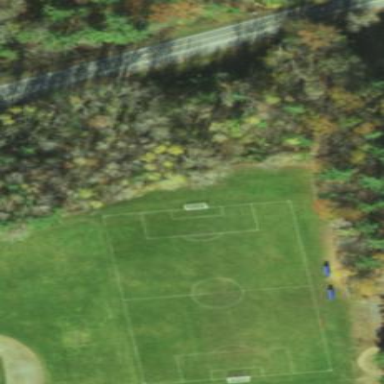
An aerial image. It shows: Soccer pitch for leisureland activities.